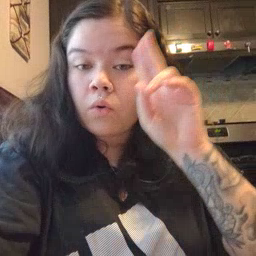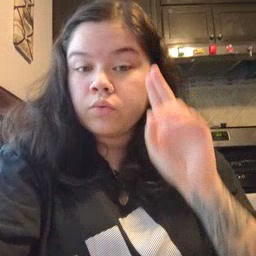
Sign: uncle